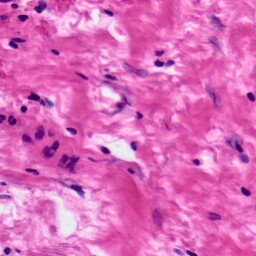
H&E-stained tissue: Ovarian